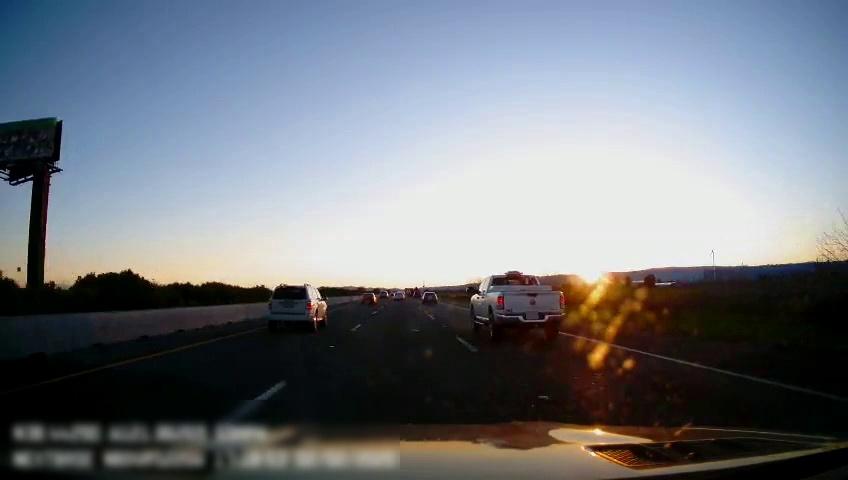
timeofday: Dusk/Dawn/Twilight
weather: Sunny
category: Drivable Space
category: Vehicles | Car
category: Vehicles | Truck
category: Vehicles | Car
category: Vehicles | SUV
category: Vehicles | Car
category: Lanes | Current Lane
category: Lanes | Alternate Lane
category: Lanes | Alternate Lane
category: Lanes | Alternate Lane